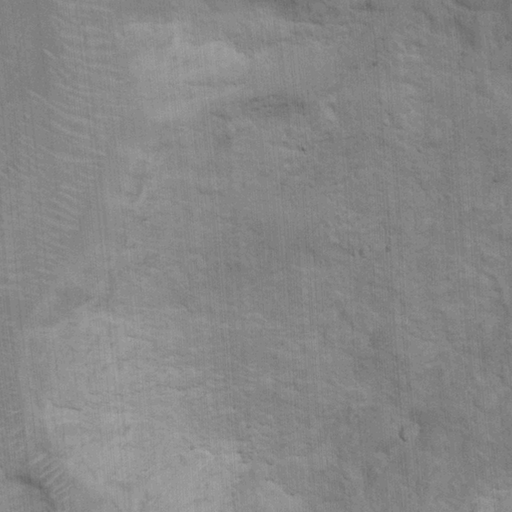
Classes present: Background, Cone